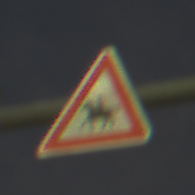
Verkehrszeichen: ReiterRechts
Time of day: Night
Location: Outdoor (Urban)
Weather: PartlyCloudy
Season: NotSpecified
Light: Artificial